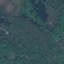
Land use / land cover class: Forest